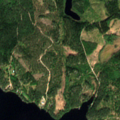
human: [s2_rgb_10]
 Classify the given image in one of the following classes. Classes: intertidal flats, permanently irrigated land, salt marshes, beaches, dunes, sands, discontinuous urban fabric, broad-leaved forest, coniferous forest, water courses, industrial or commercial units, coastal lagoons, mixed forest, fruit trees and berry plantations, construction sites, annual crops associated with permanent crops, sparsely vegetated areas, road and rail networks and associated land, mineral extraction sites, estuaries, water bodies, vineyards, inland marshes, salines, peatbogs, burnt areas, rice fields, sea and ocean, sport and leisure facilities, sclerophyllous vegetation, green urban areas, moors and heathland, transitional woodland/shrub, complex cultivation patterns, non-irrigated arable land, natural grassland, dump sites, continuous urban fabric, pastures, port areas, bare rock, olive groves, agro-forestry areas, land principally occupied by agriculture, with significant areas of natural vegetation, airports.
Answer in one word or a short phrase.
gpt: coniferous forest, mixed forest, water bodies